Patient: sex M, age 62
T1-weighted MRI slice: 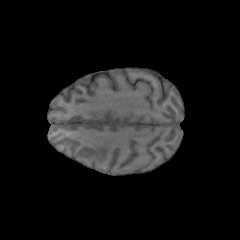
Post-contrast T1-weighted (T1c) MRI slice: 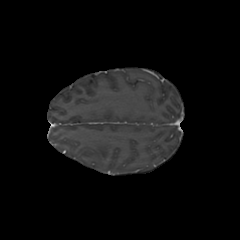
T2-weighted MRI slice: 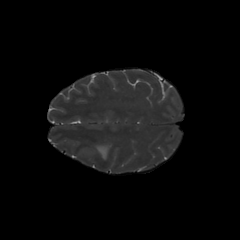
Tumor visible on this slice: yes
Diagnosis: Glioblastoma, IDH-wildtype
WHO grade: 4